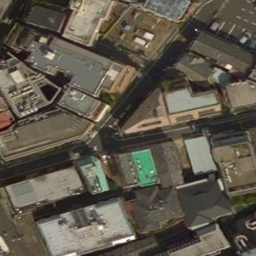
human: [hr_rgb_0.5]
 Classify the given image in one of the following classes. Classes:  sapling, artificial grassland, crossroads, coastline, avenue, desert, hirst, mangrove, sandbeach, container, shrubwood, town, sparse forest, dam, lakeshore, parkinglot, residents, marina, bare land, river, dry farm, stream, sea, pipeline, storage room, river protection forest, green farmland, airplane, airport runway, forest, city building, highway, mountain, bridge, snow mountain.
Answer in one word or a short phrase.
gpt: city building